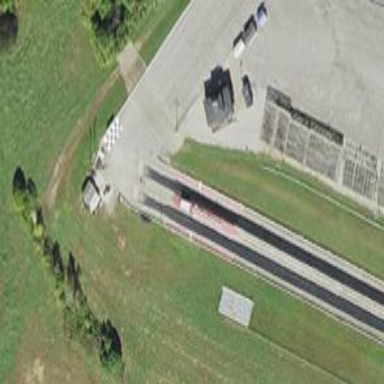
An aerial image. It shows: Raceway road.